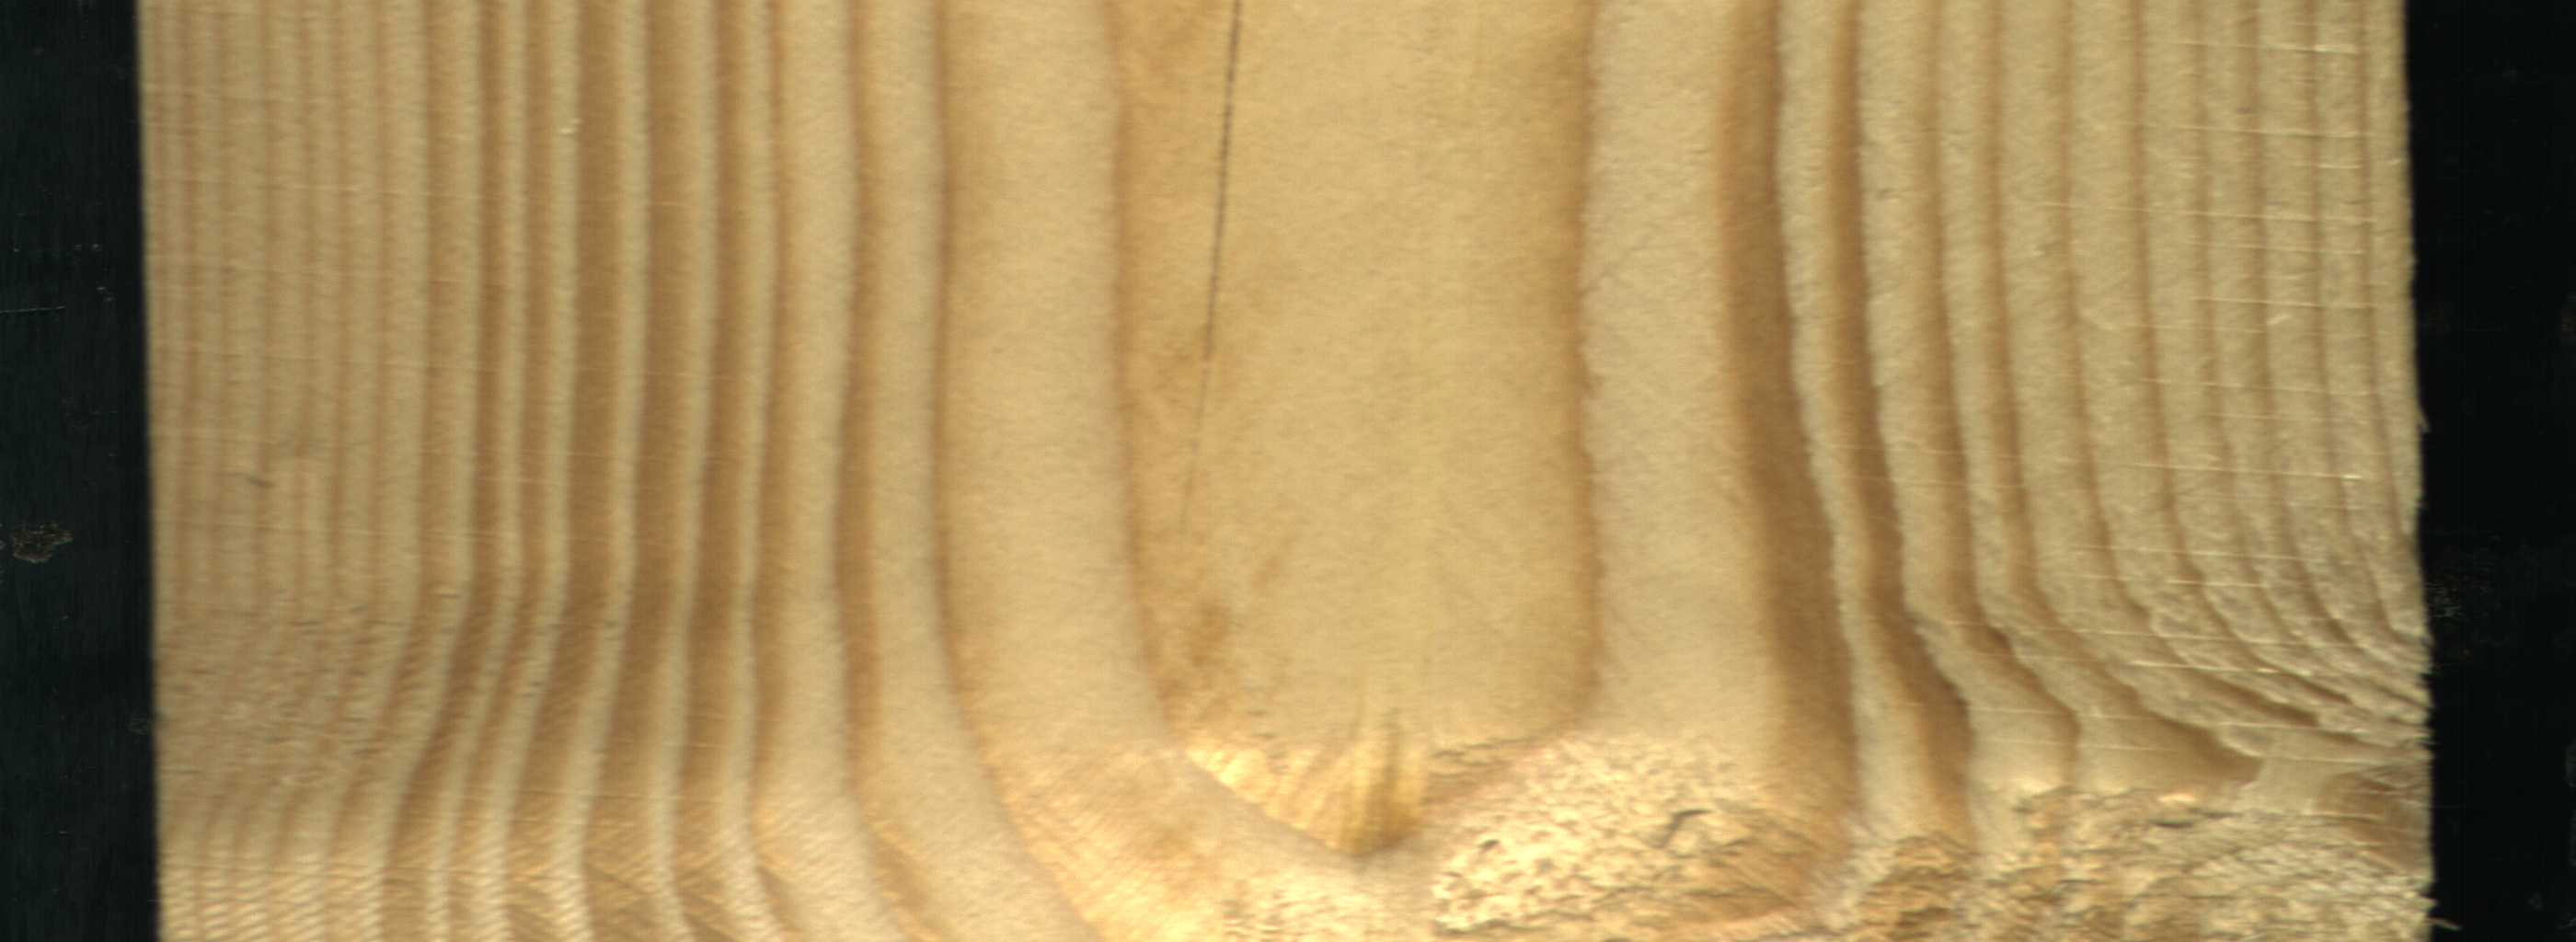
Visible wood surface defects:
Crack
Live_Knot